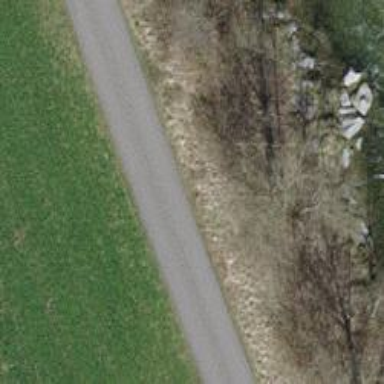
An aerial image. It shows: Unclassified road.